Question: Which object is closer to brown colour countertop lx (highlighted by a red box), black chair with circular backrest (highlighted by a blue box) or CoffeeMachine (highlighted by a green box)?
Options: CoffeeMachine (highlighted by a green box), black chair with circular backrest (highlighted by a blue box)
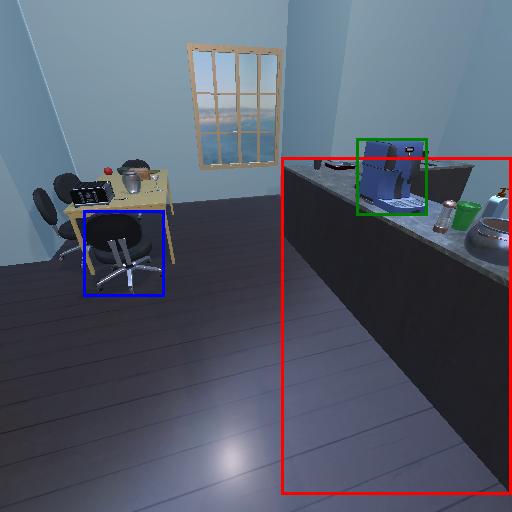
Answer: CoffeeMachine (highlighted by a green box)